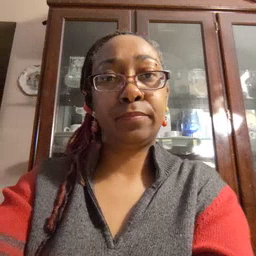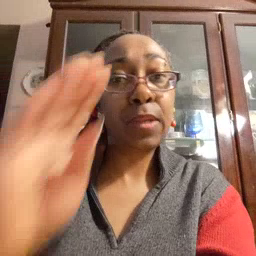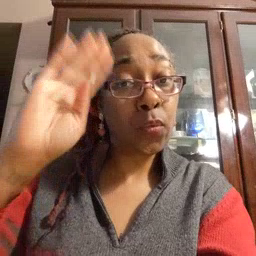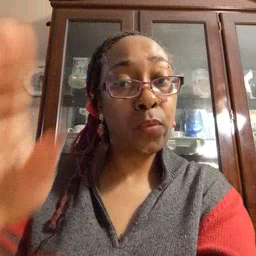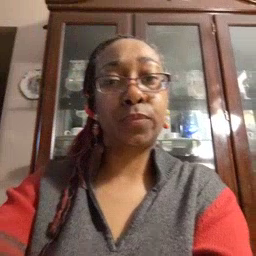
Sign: hello